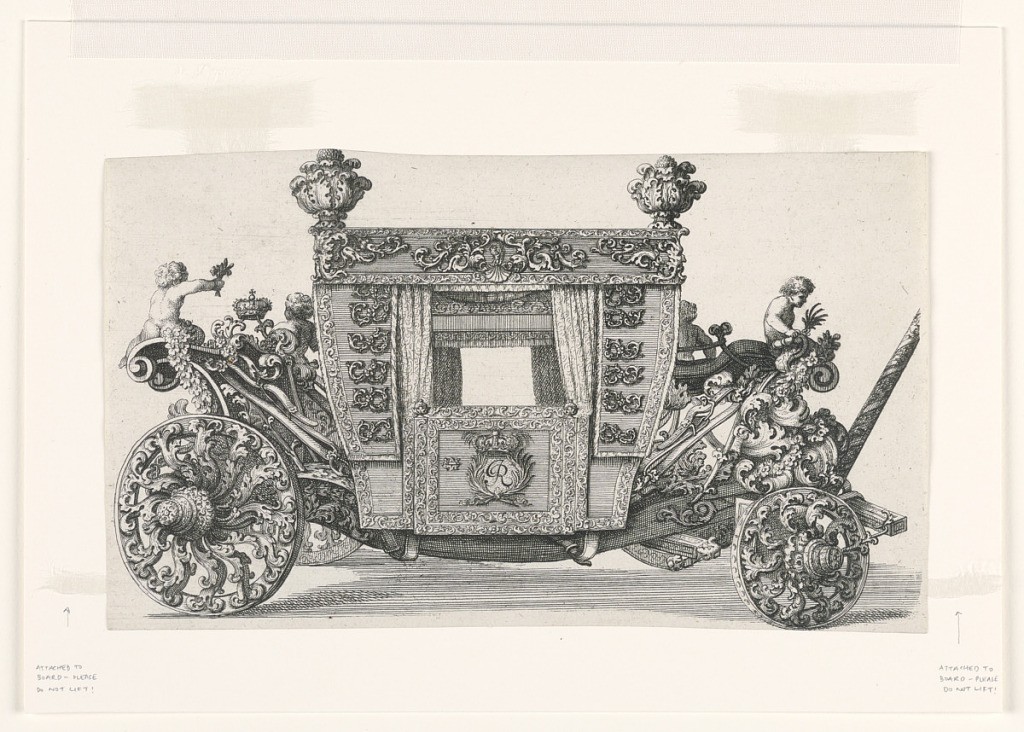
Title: Side view of the Second Carriage of Lord Castelmaine built in 1686 by Andrea Cornely after his own designs
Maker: Arnold van Westerhout, Flemish, 1651 – 1725
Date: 1687–1700
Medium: Engraving on off-white laid paper
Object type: Print
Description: Side view of an ornate baroque carriage.